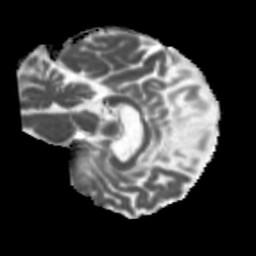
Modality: MD
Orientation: sagittal
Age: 69
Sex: female
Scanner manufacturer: siemens
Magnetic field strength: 3 T
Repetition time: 5.47 s
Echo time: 0.0854 s